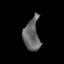
Tissue: prostate
Cell type: T cells
Senescence score: 0.2618
Nuclear area (px): 509
Mean DAPI intensity: 101.886